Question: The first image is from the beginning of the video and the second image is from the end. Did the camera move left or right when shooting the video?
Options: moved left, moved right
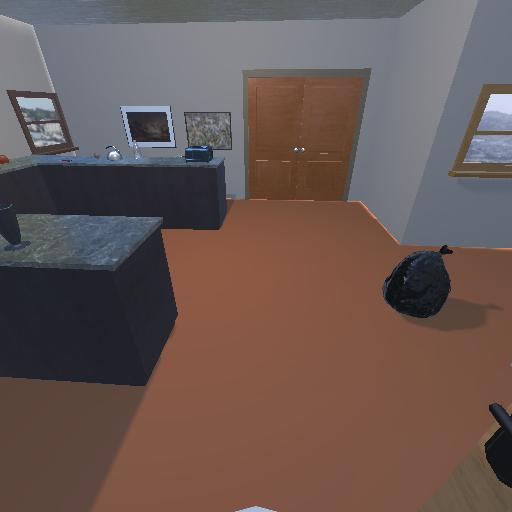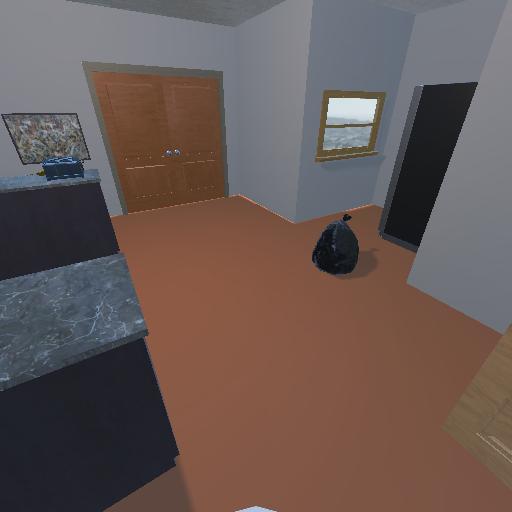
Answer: moved left